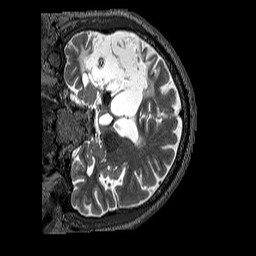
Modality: T2w
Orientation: coronal
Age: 60
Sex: male
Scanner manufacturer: siemens
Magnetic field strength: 3 T
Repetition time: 3.2 s
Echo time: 0.567 s